Group 1:
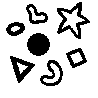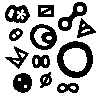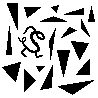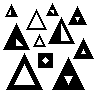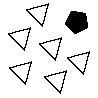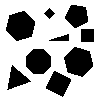
Group 2:
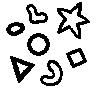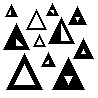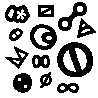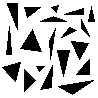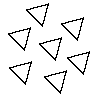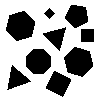
Rule separating the two groups: One object does not belong to the pattern of the rest vs. all objects form one pattern.
Concepts: 1, belongs, categorization, cluster, cluster_of_one, existence, feature_cluster, number_cluster, one, shape_cluster
Comments: The left examples are the right examples with one object altered, which makes the solution easier to see.

"Odd one out."
Author: Aaron David Fairbanks